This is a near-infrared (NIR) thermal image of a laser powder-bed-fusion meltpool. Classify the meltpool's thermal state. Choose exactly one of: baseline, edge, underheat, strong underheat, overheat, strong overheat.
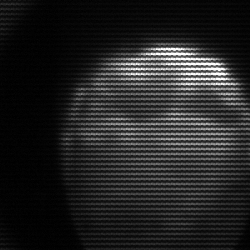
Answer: edge